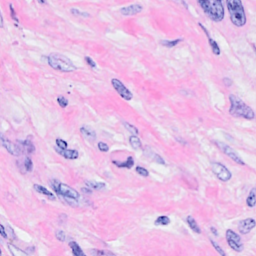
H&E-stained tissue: Breast